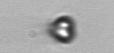
Label: Apedinella